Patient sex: F
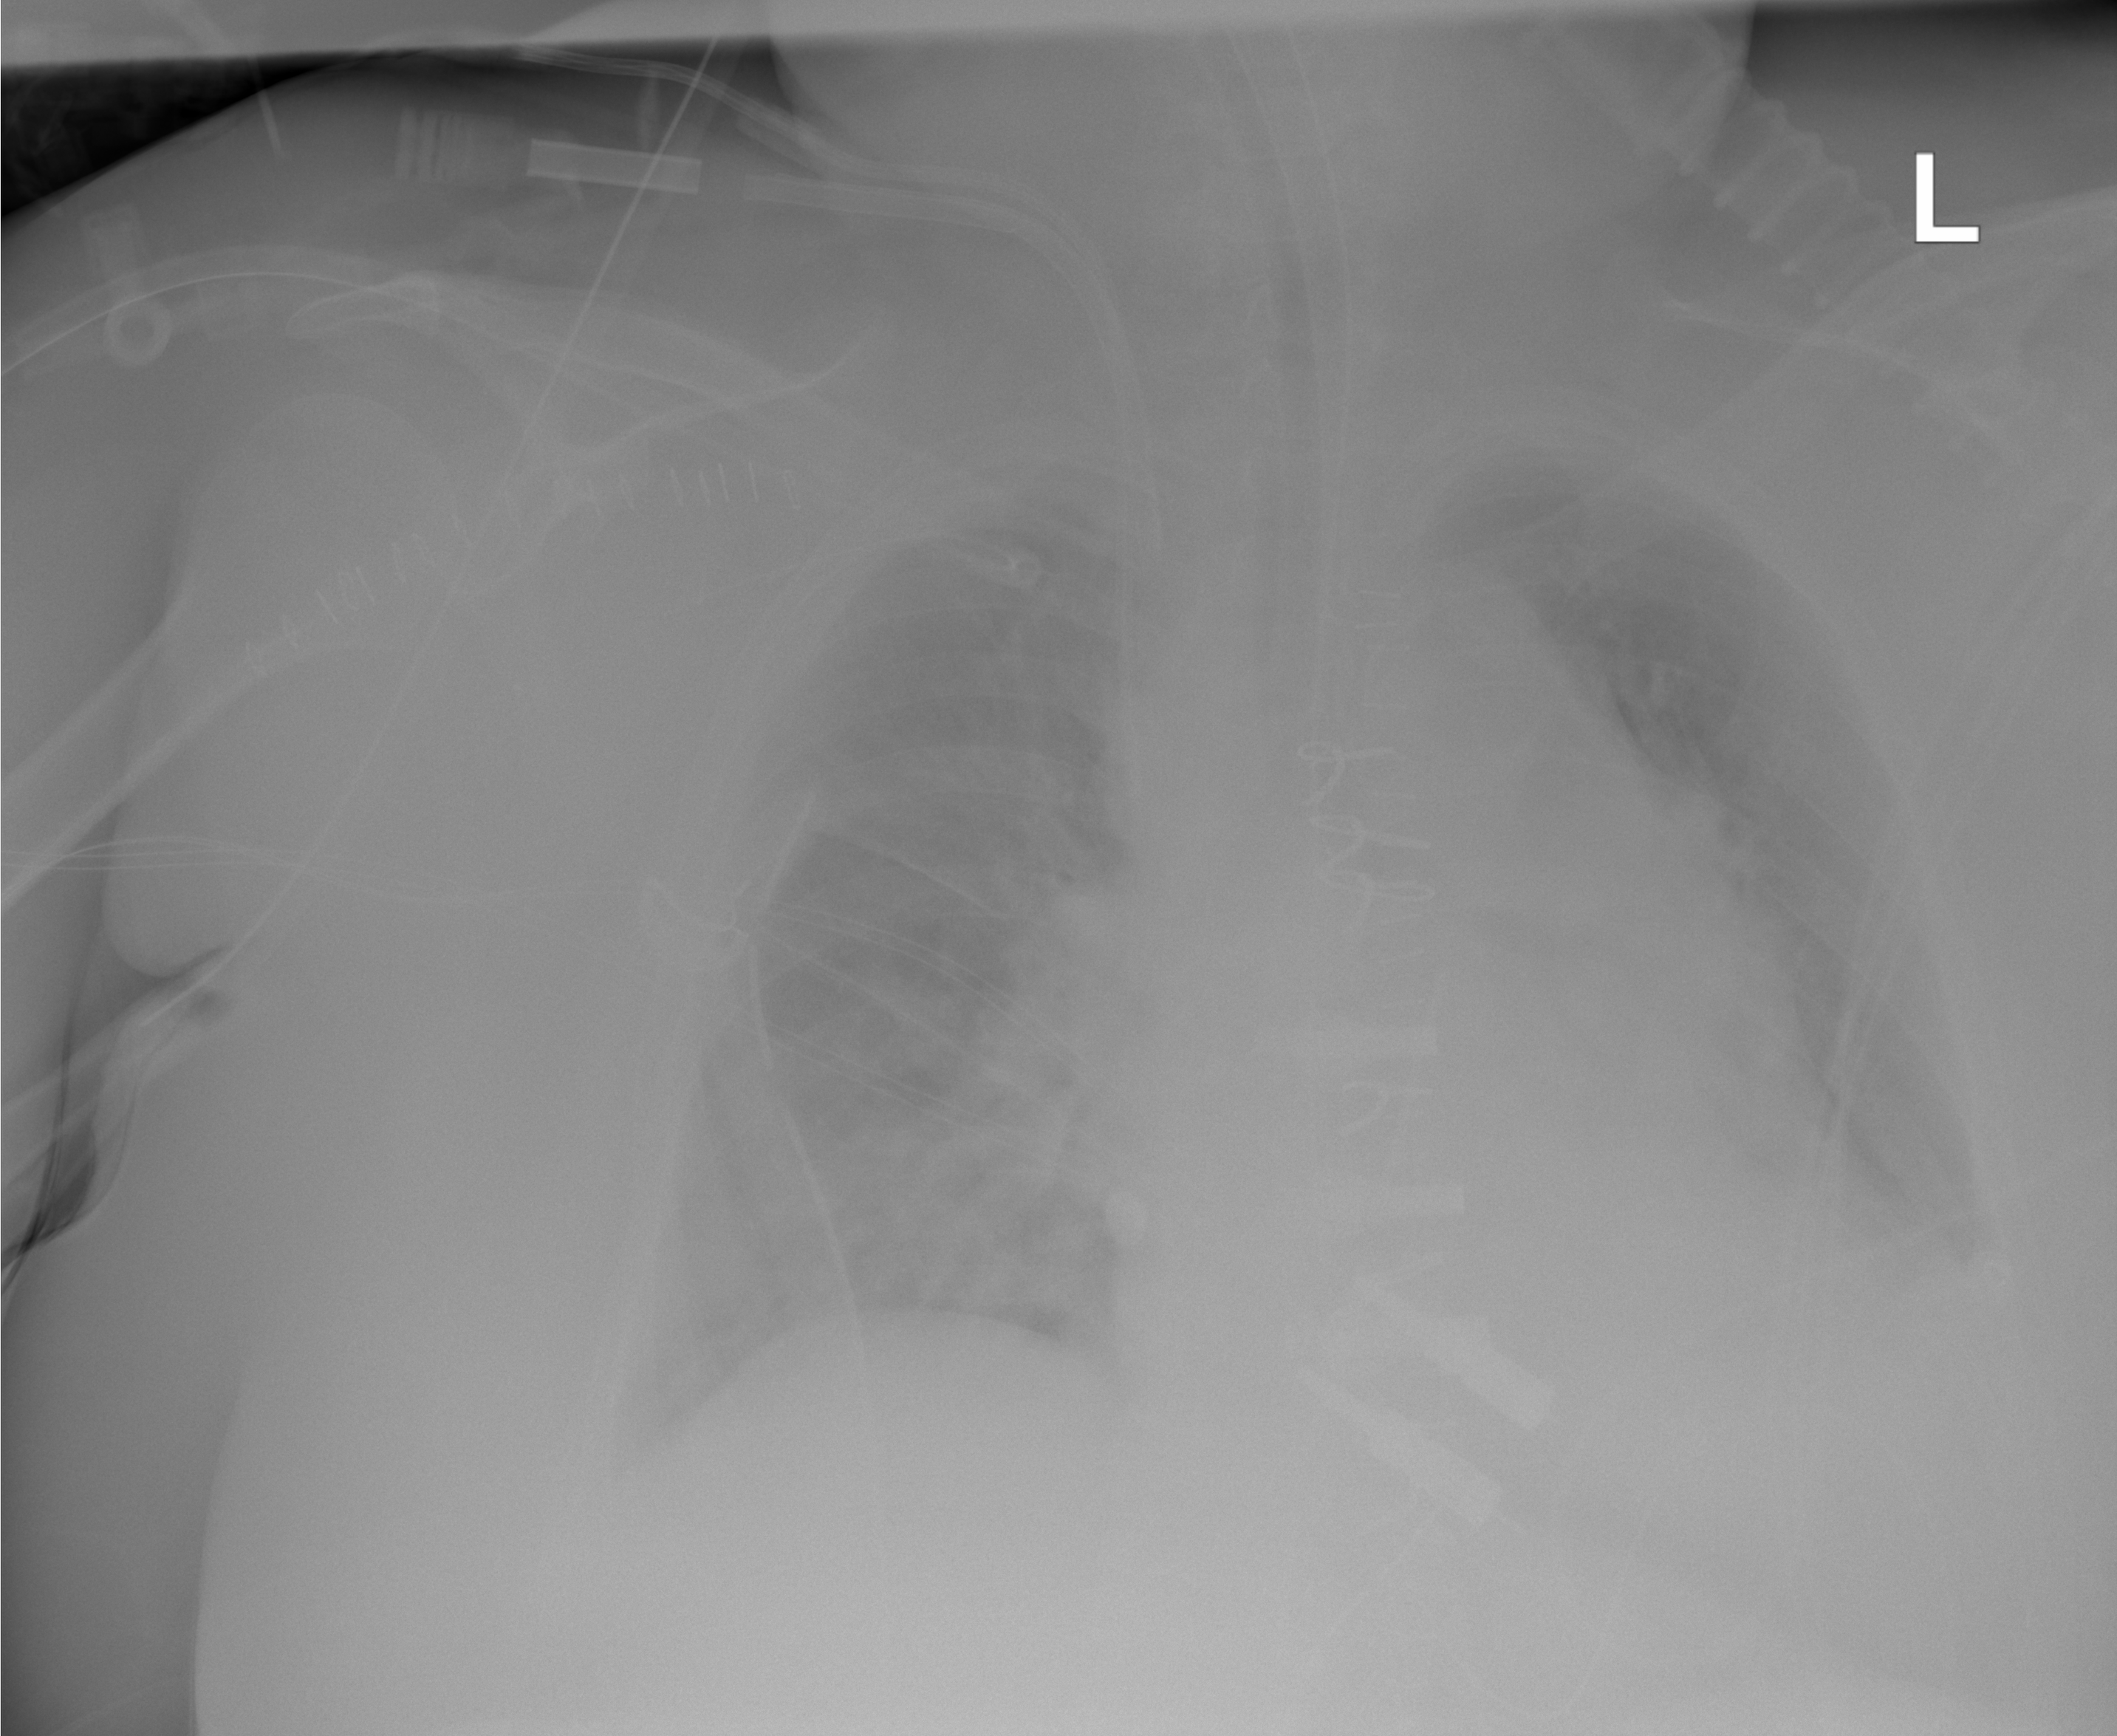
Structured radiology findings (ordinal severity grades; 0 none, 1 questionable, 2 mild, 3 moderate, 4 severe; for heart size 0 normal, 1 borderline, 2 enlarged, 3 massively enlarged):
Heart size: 2
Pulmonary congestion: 2
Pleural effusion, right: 0
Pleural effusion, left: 0
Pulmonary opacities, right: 0
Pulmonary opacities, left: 0
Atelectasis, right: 2
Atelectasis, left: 2